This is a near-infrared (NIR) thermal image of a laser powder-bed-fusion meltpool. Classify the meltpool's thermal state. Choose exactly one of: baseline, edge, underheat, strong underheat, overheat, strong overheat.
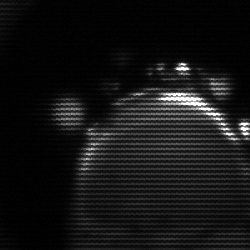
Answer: edge